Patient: sex M, age 69
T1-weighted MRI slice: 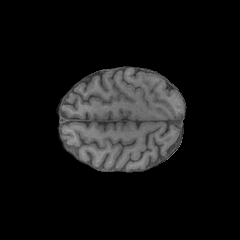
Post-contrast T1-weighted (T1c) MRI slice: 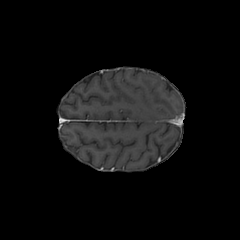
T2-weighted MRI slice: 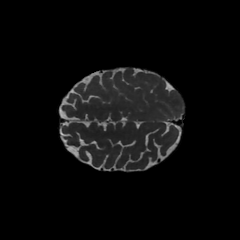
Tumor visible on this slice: no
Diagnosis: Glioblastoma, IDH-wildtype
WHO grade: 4